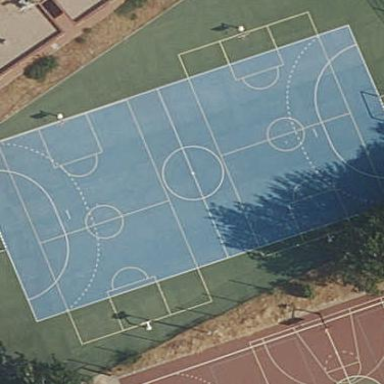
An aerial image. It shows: Basketball court in the leisure land pitch.